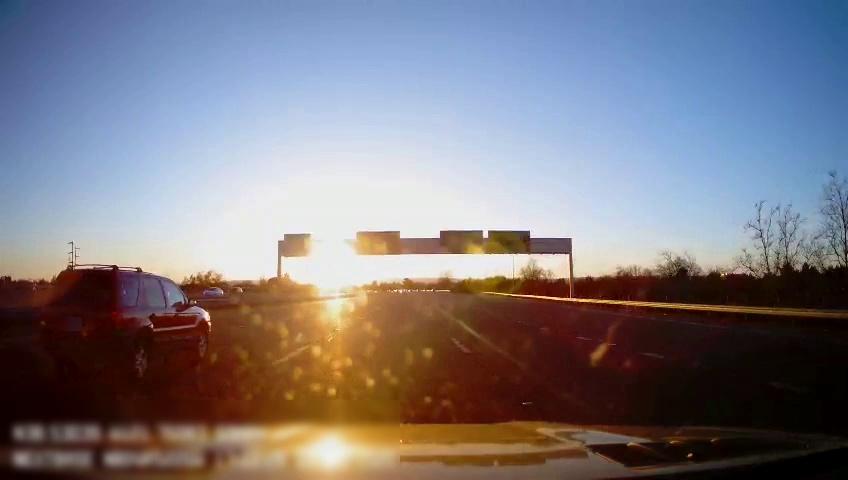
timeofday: Day
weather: Sunny
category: Drivable Space
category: Vehicles | SUV
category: Vehicles | Car
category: Vehicles | SUV
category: Lanes | Alternate Lane
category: Lanes | Current Lane
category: Lanes | Current Lane
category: Lanes | Alternate Lane
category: Lanes | Alternate Lane
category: Traffic | Signs
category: Traffic | Signs
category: Traffic | Signs